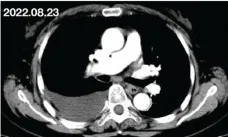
Changes in target lesion during treatment. (D-F) CT scan after 2 cycles of treatment.
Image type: radiology (ct)